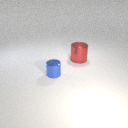
large red metal cylinder to the right of small blue metal cylinder